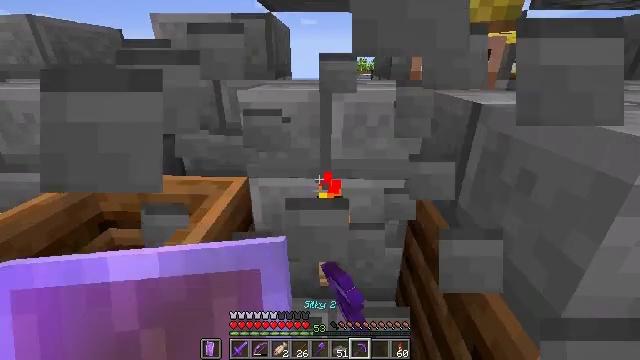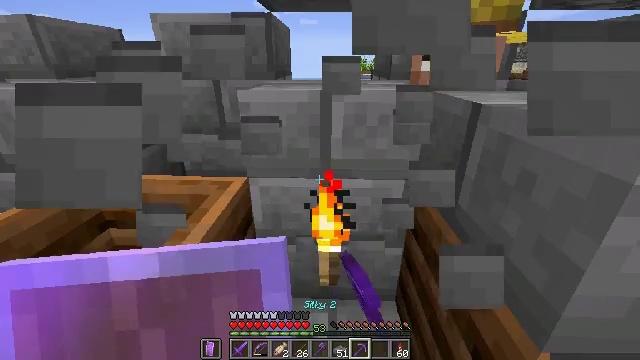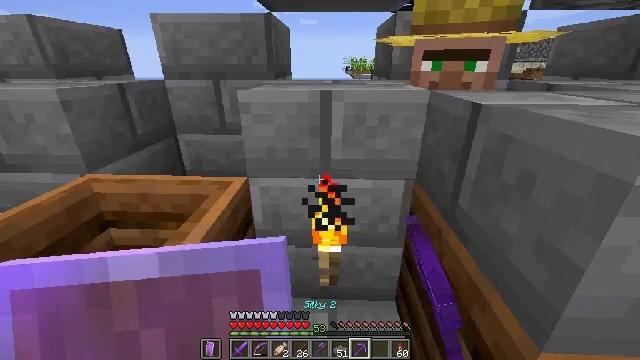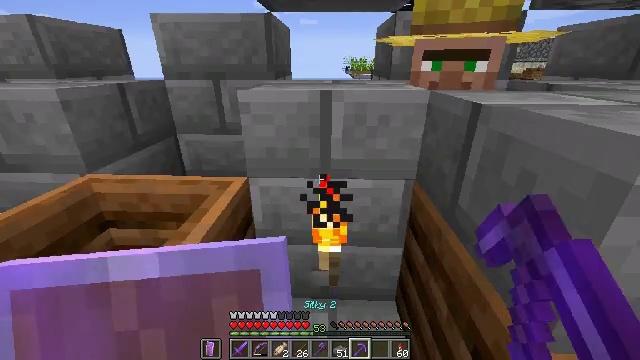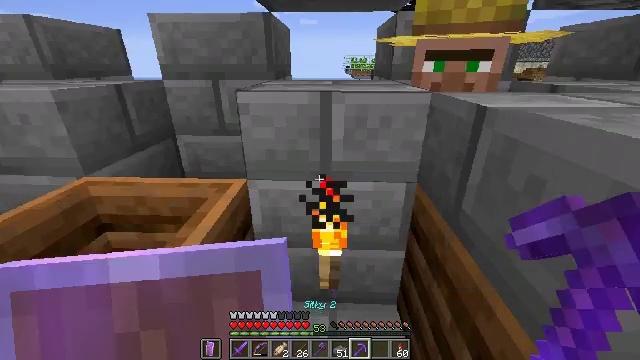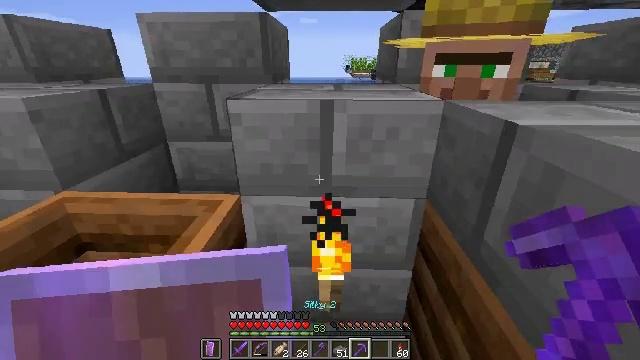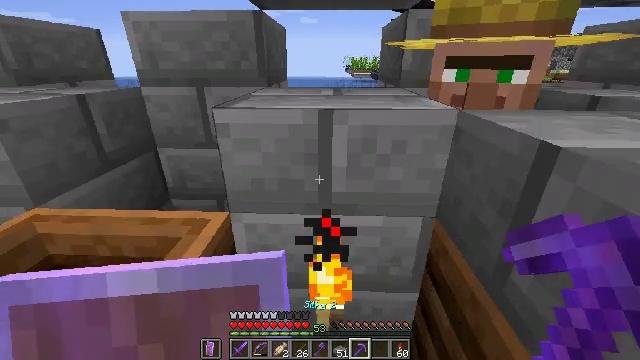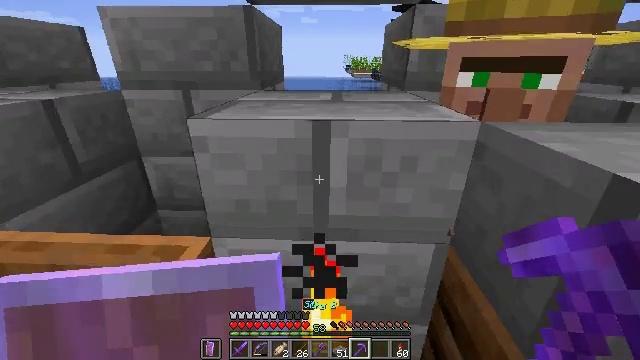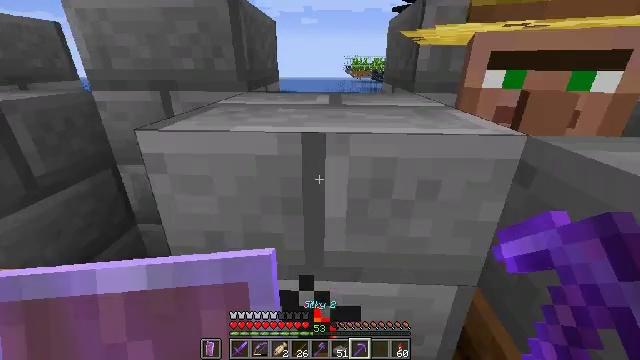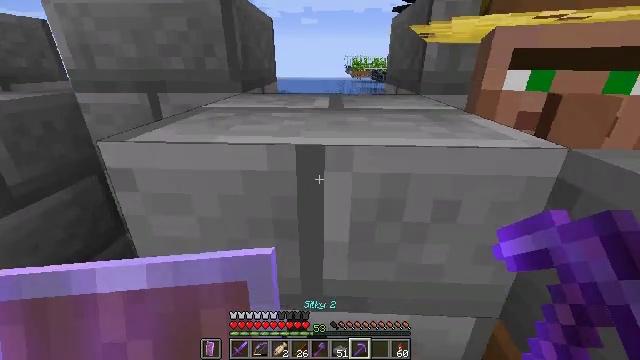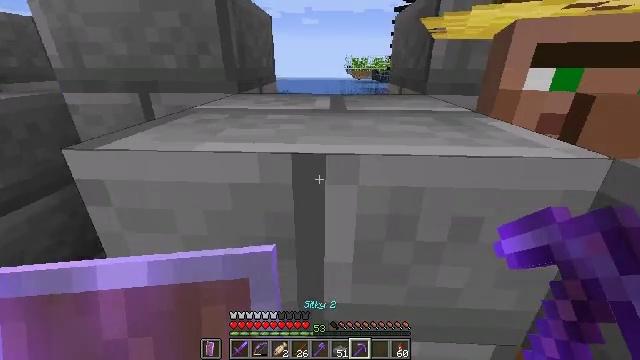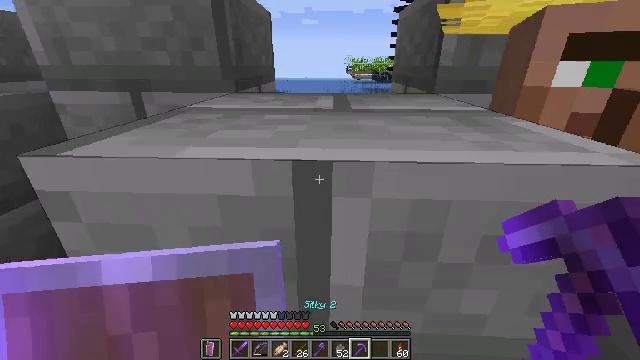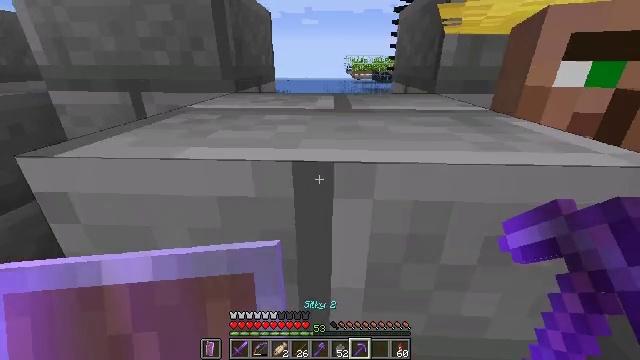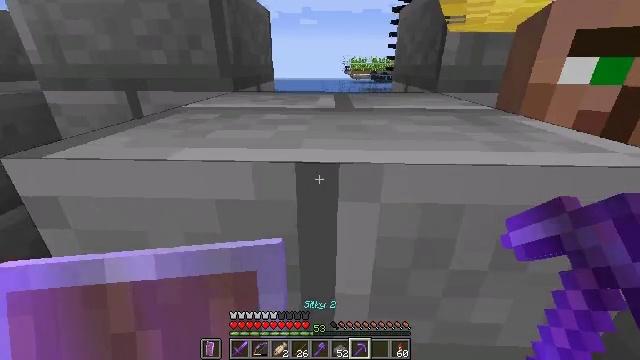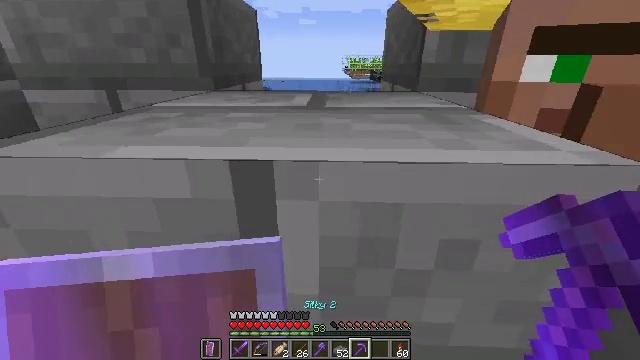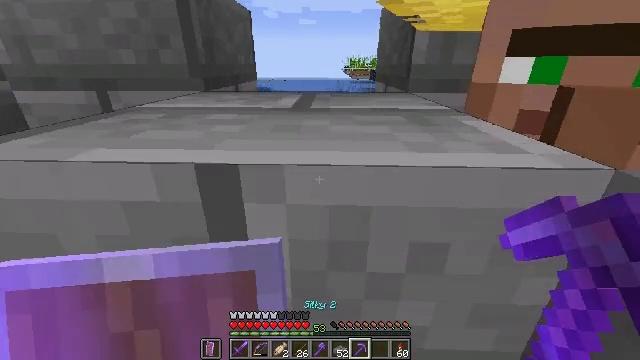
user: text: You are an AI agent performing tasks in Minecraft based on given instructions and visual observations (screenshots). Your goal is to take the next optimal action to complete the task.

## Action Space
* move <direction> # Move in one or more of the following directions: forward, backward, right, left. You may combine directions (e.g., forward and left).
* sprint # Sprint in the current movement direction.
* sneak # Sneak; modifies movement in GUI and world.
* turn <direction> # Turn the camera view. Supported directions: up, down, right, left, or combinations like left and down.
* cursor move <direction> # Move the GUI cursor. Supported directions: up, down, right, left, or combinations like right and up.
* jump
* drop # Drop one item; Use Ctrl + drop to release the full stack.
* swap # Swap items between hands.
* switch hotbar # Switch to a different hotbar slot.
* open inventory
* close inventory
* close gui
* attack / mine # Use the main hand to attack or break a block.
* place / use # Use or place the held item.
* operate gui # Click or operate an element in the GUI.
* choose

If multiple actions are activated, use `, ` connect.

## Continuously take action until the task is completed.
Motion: motion action
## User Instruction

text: Remove the existing composter.
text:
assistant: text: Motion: no_op
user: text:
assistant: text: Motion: no_op
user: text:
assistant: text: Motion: no_op
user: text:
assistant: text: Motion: move forward
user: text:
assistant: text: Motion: move forward
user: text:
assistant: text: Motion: move forward
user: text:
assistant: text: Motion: move forward
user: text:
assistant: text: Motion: move forward
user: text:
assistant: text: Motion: no_op
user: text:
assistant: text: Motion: no_op
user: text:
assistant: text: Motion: no_op
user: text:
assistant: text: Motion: no_op
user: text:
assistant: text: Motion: no_op
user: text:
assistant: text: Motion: move right
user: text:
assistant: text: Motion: move right
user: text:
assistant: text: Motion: move back and move right
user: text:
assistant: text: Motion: move back
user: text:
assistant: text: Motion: move back
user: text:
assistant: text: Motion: move back
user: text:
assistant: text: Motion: move back
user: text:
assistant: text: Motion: move back
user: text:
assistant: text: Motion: move back
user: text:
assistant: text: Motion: move back
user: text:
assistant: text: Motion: move back
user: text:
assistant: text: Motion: move back
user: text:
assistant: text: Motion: move back
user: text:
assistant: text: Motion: move back and move right
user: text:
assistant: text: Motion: move right
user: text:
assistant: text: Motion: move right
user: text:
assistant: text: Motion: no_op